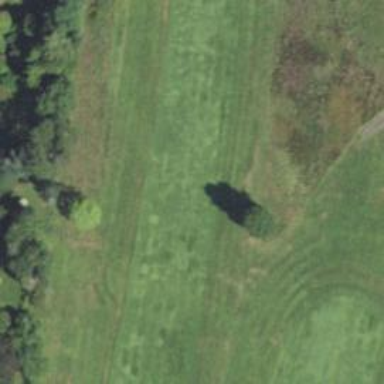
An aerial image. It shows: Golf hole.